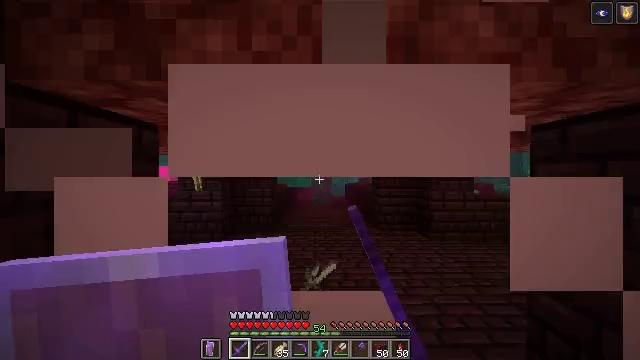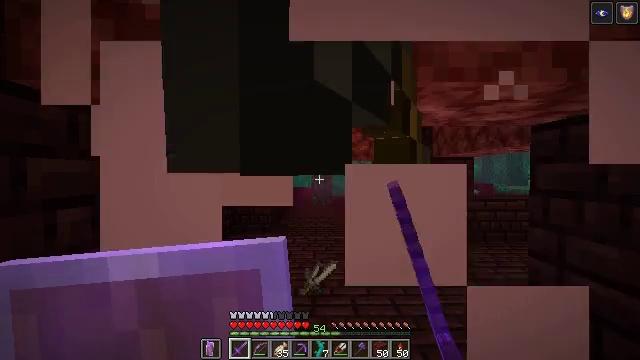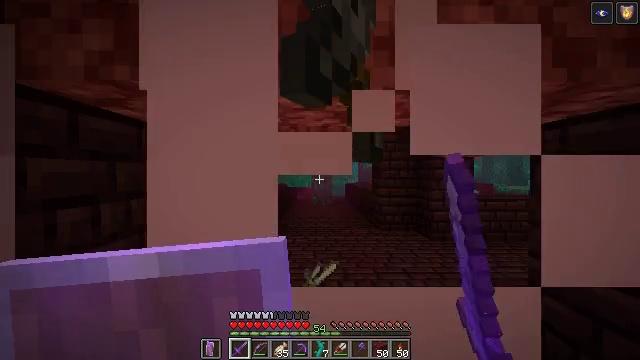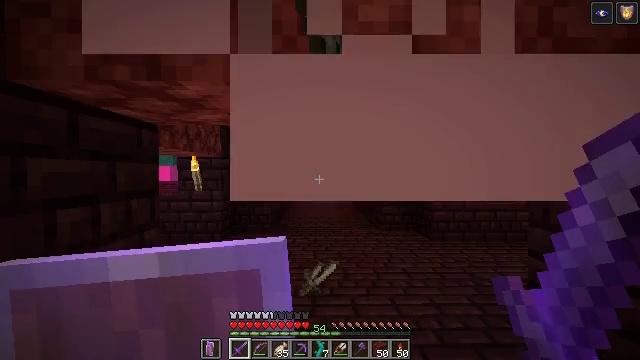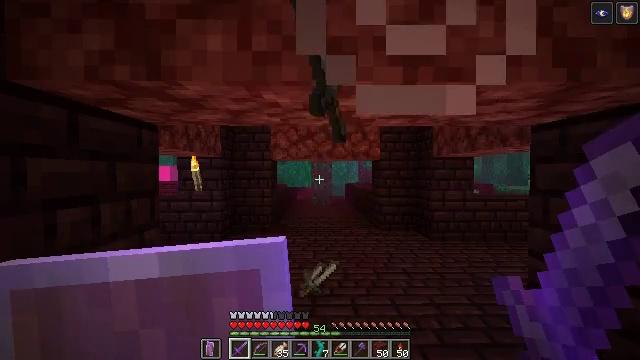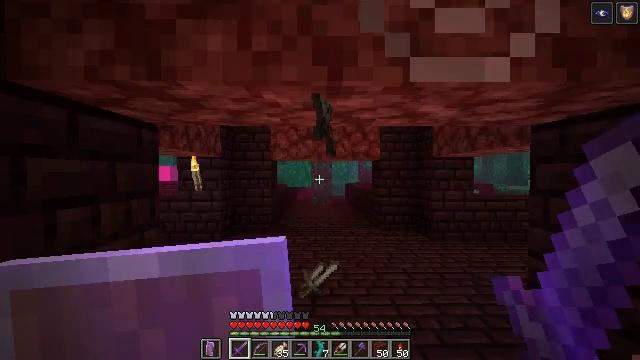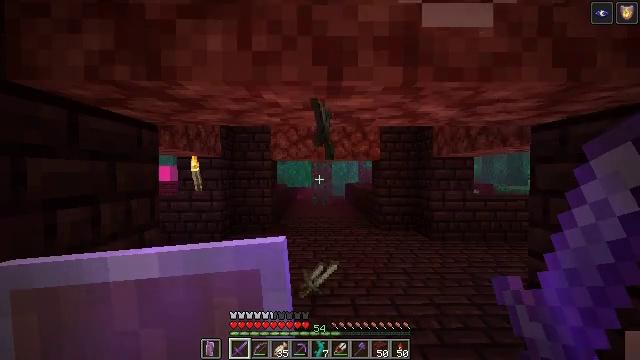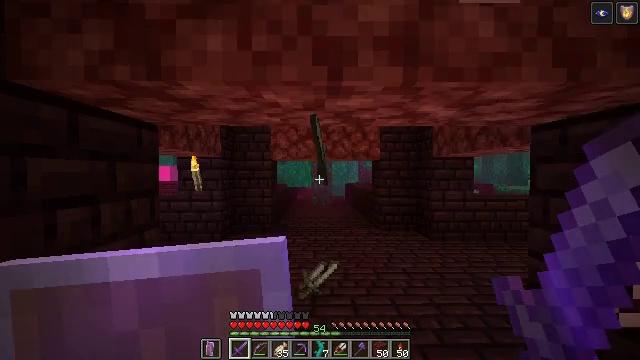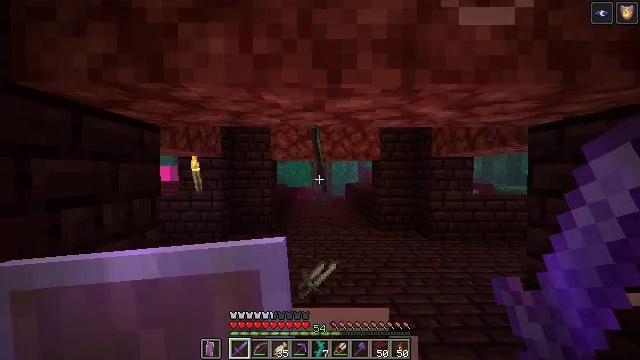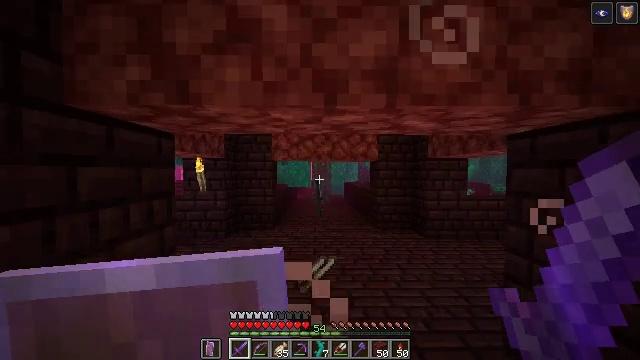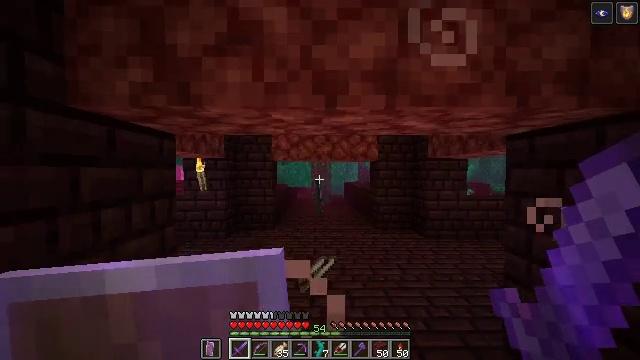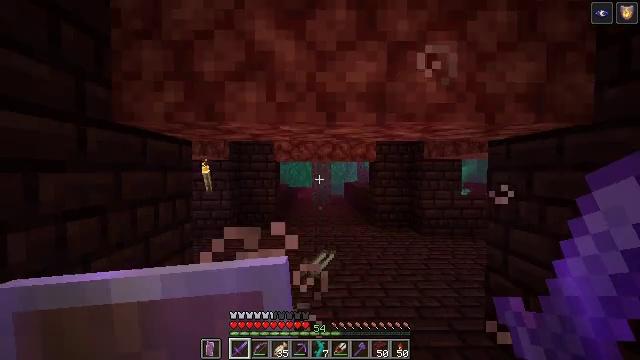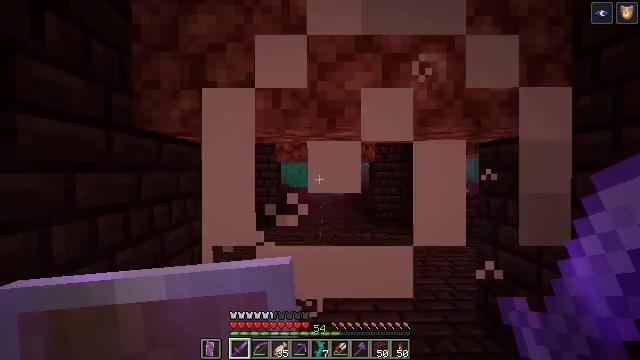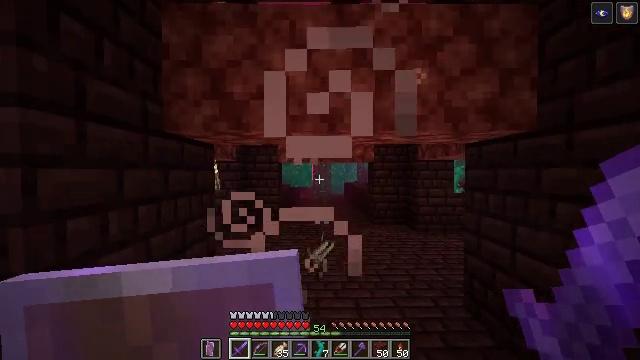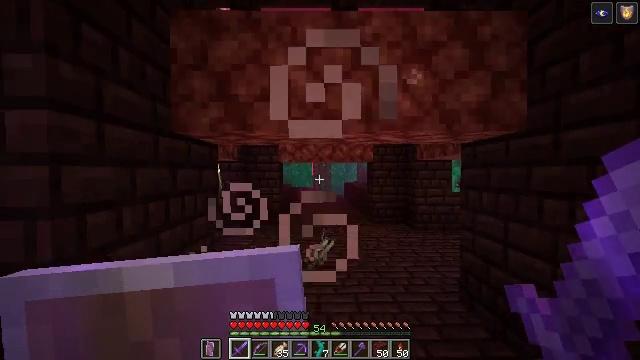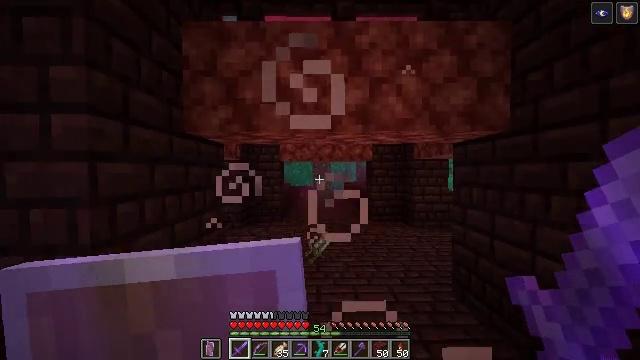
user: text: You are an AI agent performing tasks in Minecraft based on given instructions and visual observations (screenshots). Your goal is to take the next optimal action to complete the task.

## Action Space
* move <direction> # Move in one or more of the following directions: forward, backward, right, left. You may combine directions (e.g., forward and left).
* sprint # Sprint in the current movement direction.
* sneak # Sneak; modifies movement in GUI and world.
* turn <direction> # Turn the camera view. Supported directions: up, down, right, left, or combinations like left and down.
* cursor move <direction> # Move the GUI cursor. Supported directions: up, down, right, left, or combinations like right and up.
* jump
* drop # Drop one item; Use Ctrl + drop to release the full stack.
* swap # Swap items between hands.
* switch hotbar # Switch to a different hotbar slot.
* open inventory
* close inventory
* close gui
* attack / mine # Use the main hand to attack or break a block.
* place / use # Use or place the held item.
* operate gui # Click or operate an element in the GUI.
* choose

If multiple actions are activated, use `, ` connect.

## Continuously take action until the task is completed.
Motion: motion action
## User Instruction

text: Attack the magenta shulker box to retrieve it.
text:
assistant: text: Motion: no_op
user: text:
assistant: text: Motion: no_op
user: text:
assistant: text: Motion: no_op
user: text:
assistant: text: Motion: no_op
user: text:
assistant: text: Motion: no_op
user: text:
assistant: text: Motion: no_op
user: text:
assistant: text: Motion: no_op
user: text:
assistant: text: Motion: move back
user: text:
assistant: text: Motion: move back
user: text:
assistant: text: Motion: move back
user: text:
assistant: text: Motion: move back
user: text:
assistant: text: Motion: move back
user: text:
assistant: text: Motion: move back
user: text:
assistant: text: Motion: move back
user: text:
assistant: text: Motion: move back
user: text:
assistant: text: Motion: move back
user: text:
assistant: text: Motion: move back, turn right
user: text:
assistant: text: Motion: move back, turn right and down
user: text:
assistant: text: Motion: turn right and down
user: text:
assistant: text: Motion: turn right and down
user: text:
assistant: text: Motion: turn right
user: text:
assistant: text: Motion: turn right
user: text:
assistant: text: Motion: turn right
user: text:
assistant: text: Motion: turn right
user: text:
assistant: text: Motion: no_op
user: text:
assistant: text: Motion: no_op
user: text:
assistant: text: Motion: no_op
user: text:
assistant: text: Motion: no_op
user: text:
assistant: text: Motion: no_op
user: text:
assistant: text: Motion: no_op